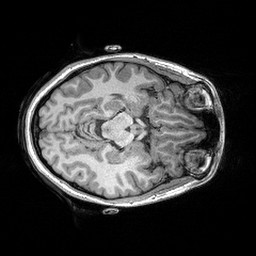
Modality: T1w
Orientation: axial
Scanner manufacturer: siemens
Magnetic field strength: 3 T
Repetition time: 2.3 s
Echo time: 0.00298 s